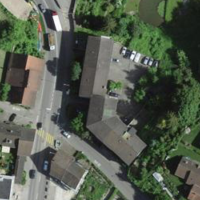
EUNIS habitat code: 54
Species observed at this site:
Lathyrus vernus